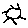
Label: sun